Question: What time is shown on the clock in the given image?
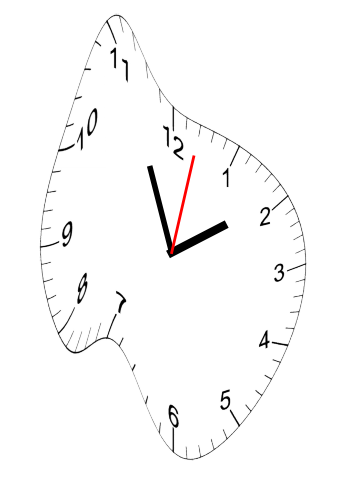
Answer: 01:56:02